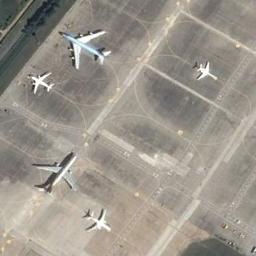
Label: airplane